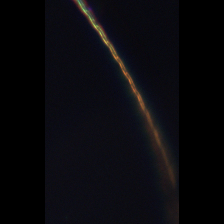
Taxon: Psuedo-nitzschia
Group: Diatoms